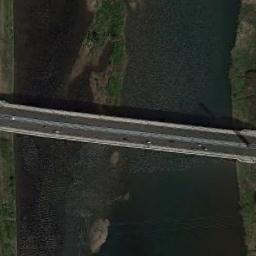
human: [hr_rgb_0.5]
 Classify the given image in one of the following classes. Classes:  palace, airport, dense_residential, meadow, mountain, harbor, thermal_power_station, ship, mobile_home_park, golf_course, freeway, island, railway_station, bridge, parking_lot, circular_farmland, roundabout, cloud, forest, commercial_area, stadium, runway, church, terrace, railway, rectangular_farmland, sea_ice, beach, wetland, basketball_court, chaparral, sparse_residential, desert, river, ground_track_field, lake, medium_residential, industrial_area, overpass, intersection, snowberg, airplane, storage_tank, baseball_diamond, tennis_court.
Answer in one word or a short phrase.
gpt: bridge